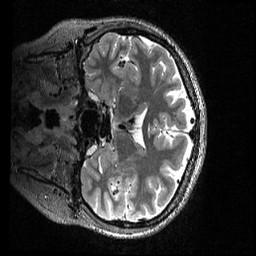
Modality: T2w
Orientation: coronal
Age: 32
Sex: female
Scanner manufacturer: siemens
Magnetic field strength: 3 T
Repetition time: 3.2 s
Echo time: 0.56 s